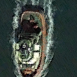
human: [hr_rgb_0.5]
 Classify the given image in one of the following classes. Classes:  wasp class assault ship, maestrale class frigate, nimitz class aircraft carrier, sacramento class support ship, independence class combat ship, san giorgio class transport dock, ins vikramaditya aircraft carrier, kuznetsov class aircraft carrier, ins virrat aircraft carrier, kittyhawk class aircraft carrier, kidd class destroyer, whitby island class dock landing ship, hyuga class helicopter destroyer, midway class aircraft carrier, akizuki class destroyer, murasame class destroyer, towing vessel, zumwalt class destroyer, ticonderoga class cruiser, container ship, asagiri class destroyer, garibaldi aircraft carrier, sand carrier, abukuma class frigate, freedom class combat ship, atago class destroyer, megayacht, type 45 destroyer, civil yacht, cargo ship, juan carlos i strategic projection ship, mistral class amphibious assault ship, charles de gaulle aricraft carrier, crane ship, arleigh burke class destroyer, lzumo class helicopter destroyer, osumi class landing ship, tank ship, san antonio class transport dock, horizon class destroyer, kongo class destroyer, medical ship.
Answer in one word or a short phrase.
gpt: Towing vessel